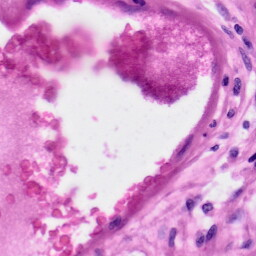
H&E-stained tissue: Skin